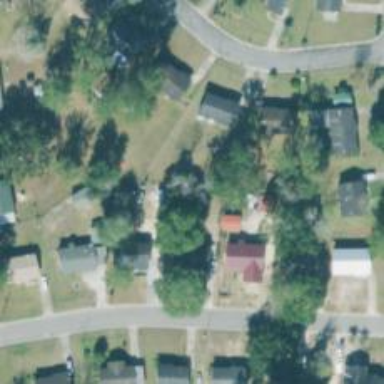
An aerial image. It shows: Neighborhood.